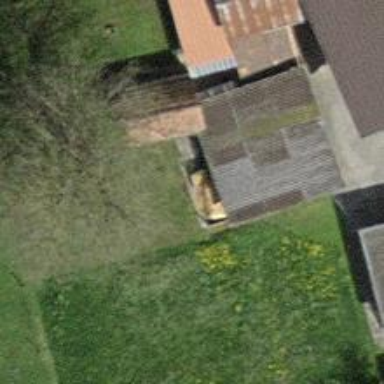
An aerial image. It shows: Garage building.